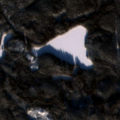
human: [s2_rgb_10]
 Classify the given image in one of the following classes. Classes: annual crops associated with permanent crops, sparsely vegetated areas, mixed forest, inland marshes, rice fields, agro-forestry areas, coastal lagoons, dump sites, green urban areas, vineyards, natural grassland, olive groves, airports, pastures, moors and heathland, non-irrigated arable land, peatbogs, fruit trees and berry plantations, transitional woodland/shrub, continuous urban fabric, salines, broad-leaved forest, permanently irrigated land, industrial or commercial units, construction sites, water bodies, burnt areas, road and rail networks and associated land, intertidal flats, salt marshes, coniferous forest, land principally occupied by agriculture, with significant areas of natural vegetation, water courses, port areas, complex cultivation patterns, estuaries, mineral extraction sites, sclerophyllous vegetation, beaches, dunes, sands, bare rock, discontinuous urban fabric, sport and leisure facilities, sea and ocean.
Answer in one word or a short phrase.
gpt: coniferous forest, mixed forest